Question: I am trying to create a simple line plot and jitter the lines.
'''
library(ggplot2)
test=read.table(text= "
group x y
1 1 17
1 2 16
2 1 13
2 2 12.5
", header=TRUE, sep="" )
pd <- position_dodge(.2)
qplot(x=x, y=y, data=test, group=group, colour=group ) +
geom_line(position=pd )+
geom_point(position=pd, size=6)
'''
I am getting
'''
ymax not defined: adjusting position using y instead
ymax not defined: adjusting position using y instead
'''
warnings and somehow two symbols are displayed for each data point instead of one:

I assume the ymax warning has something to do with getting two symbols. I'd appreciate any help. thanks!
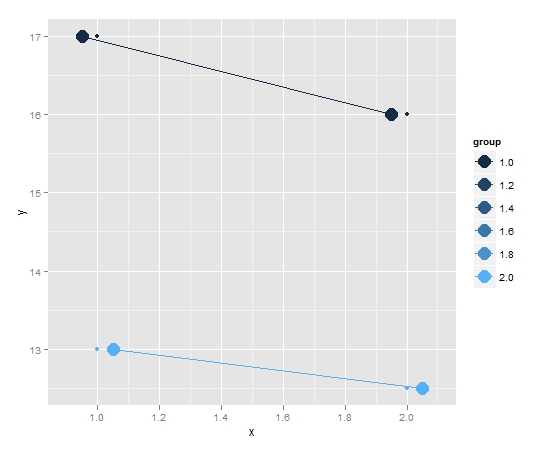
Answer: '''
library(ggplot2)
test=read.table(text= "
group x y
1 1 17
1 2 16
2 1 13
2 2 12.5
", header=TRUE, sep="" )
ggplot(data=test, aes(x=x, y=y, group=group, colour=group)) +
geom_line(position=position_dodge(0.2))+
geom_point(position=position_dodge(0.2))
'''